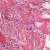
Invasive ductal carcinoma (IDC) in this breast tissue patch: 0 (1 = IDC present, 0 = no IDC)